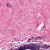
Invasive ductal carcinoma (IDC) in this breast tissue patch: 0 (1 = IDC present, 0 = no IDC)